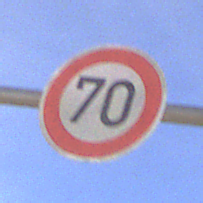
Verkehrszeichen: Geschwindigkeit70
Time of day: MorningAfternoon
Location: Outdoor (Nature)
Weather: PartlyCloudy
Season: NotSpecified
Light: Natural